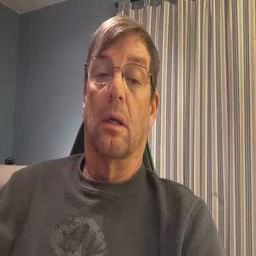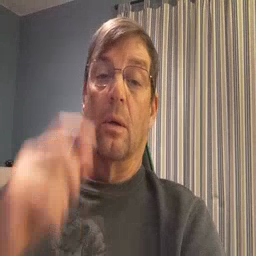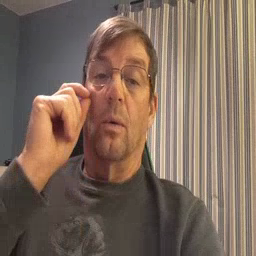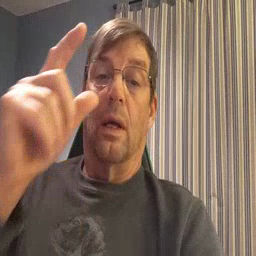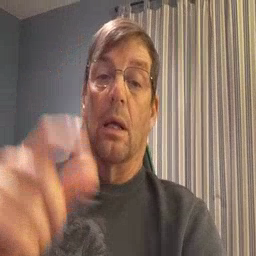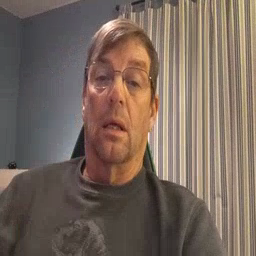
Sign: wake